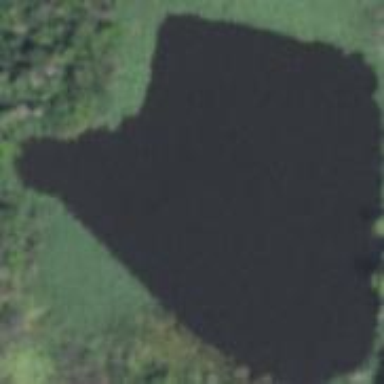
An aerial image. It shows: Peaceful pond surrounded by nature.